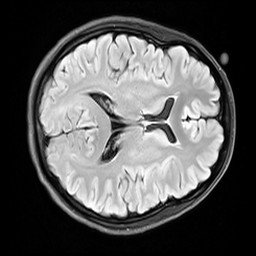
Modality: FLAIR
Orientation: axial
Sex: female
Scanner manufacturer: siemens
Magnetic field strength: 3 T
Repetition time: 10 s
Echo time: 0.09 s